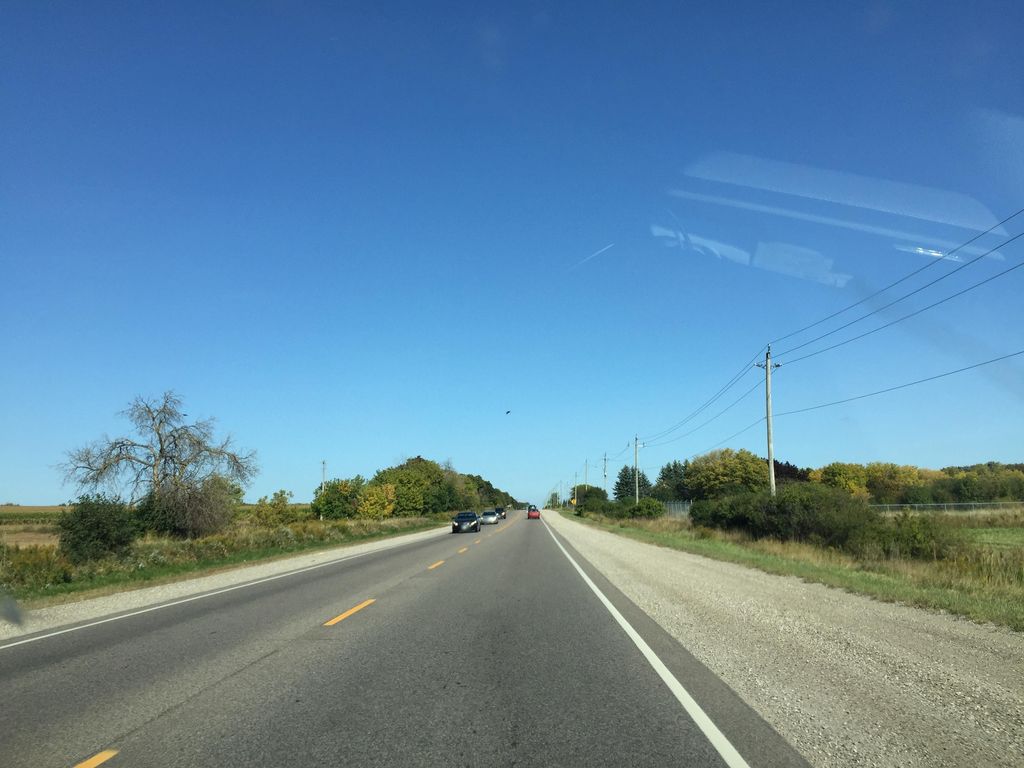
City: kitchener-waterloo